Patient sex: F
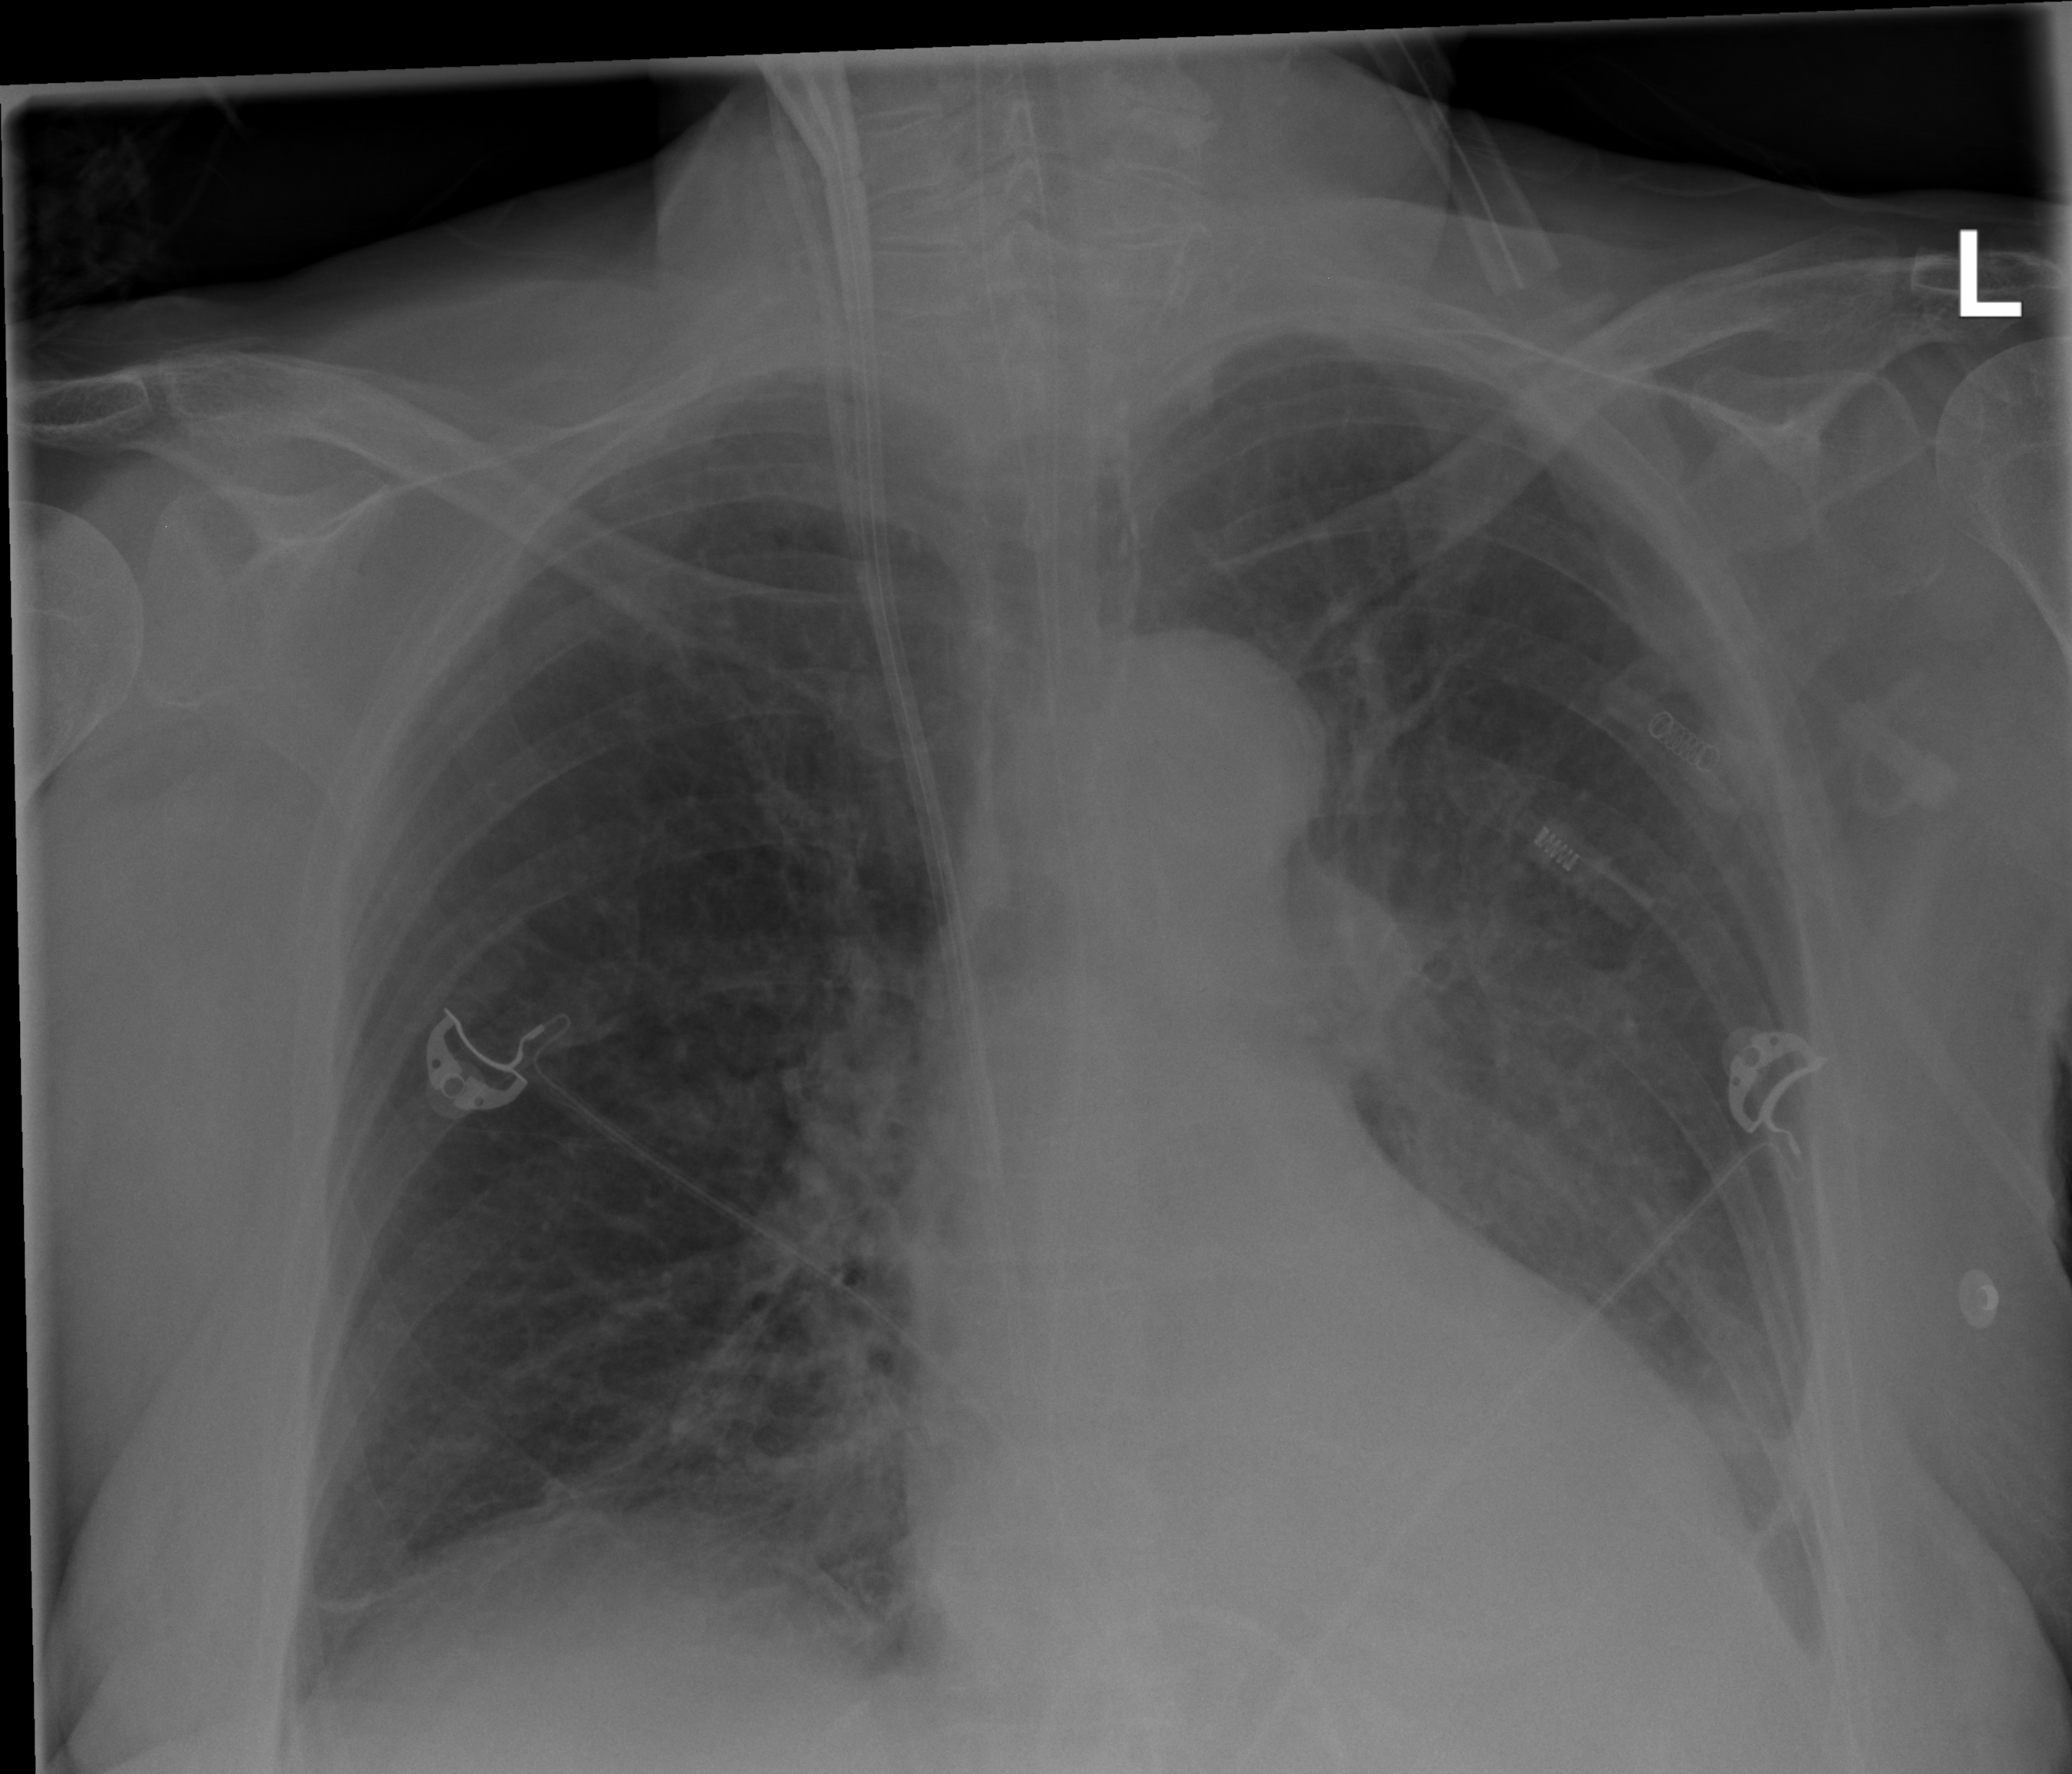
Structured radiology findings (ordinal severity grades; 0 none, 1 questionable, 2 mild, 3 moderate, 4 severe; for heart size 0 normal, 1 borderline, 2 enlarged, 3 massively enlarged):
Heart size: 2
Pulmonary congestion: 0
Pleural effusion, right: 0
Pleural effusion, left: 2
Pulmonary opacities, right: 0
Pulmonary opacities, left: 2
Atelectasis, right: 0
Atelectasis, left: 3